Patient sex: M
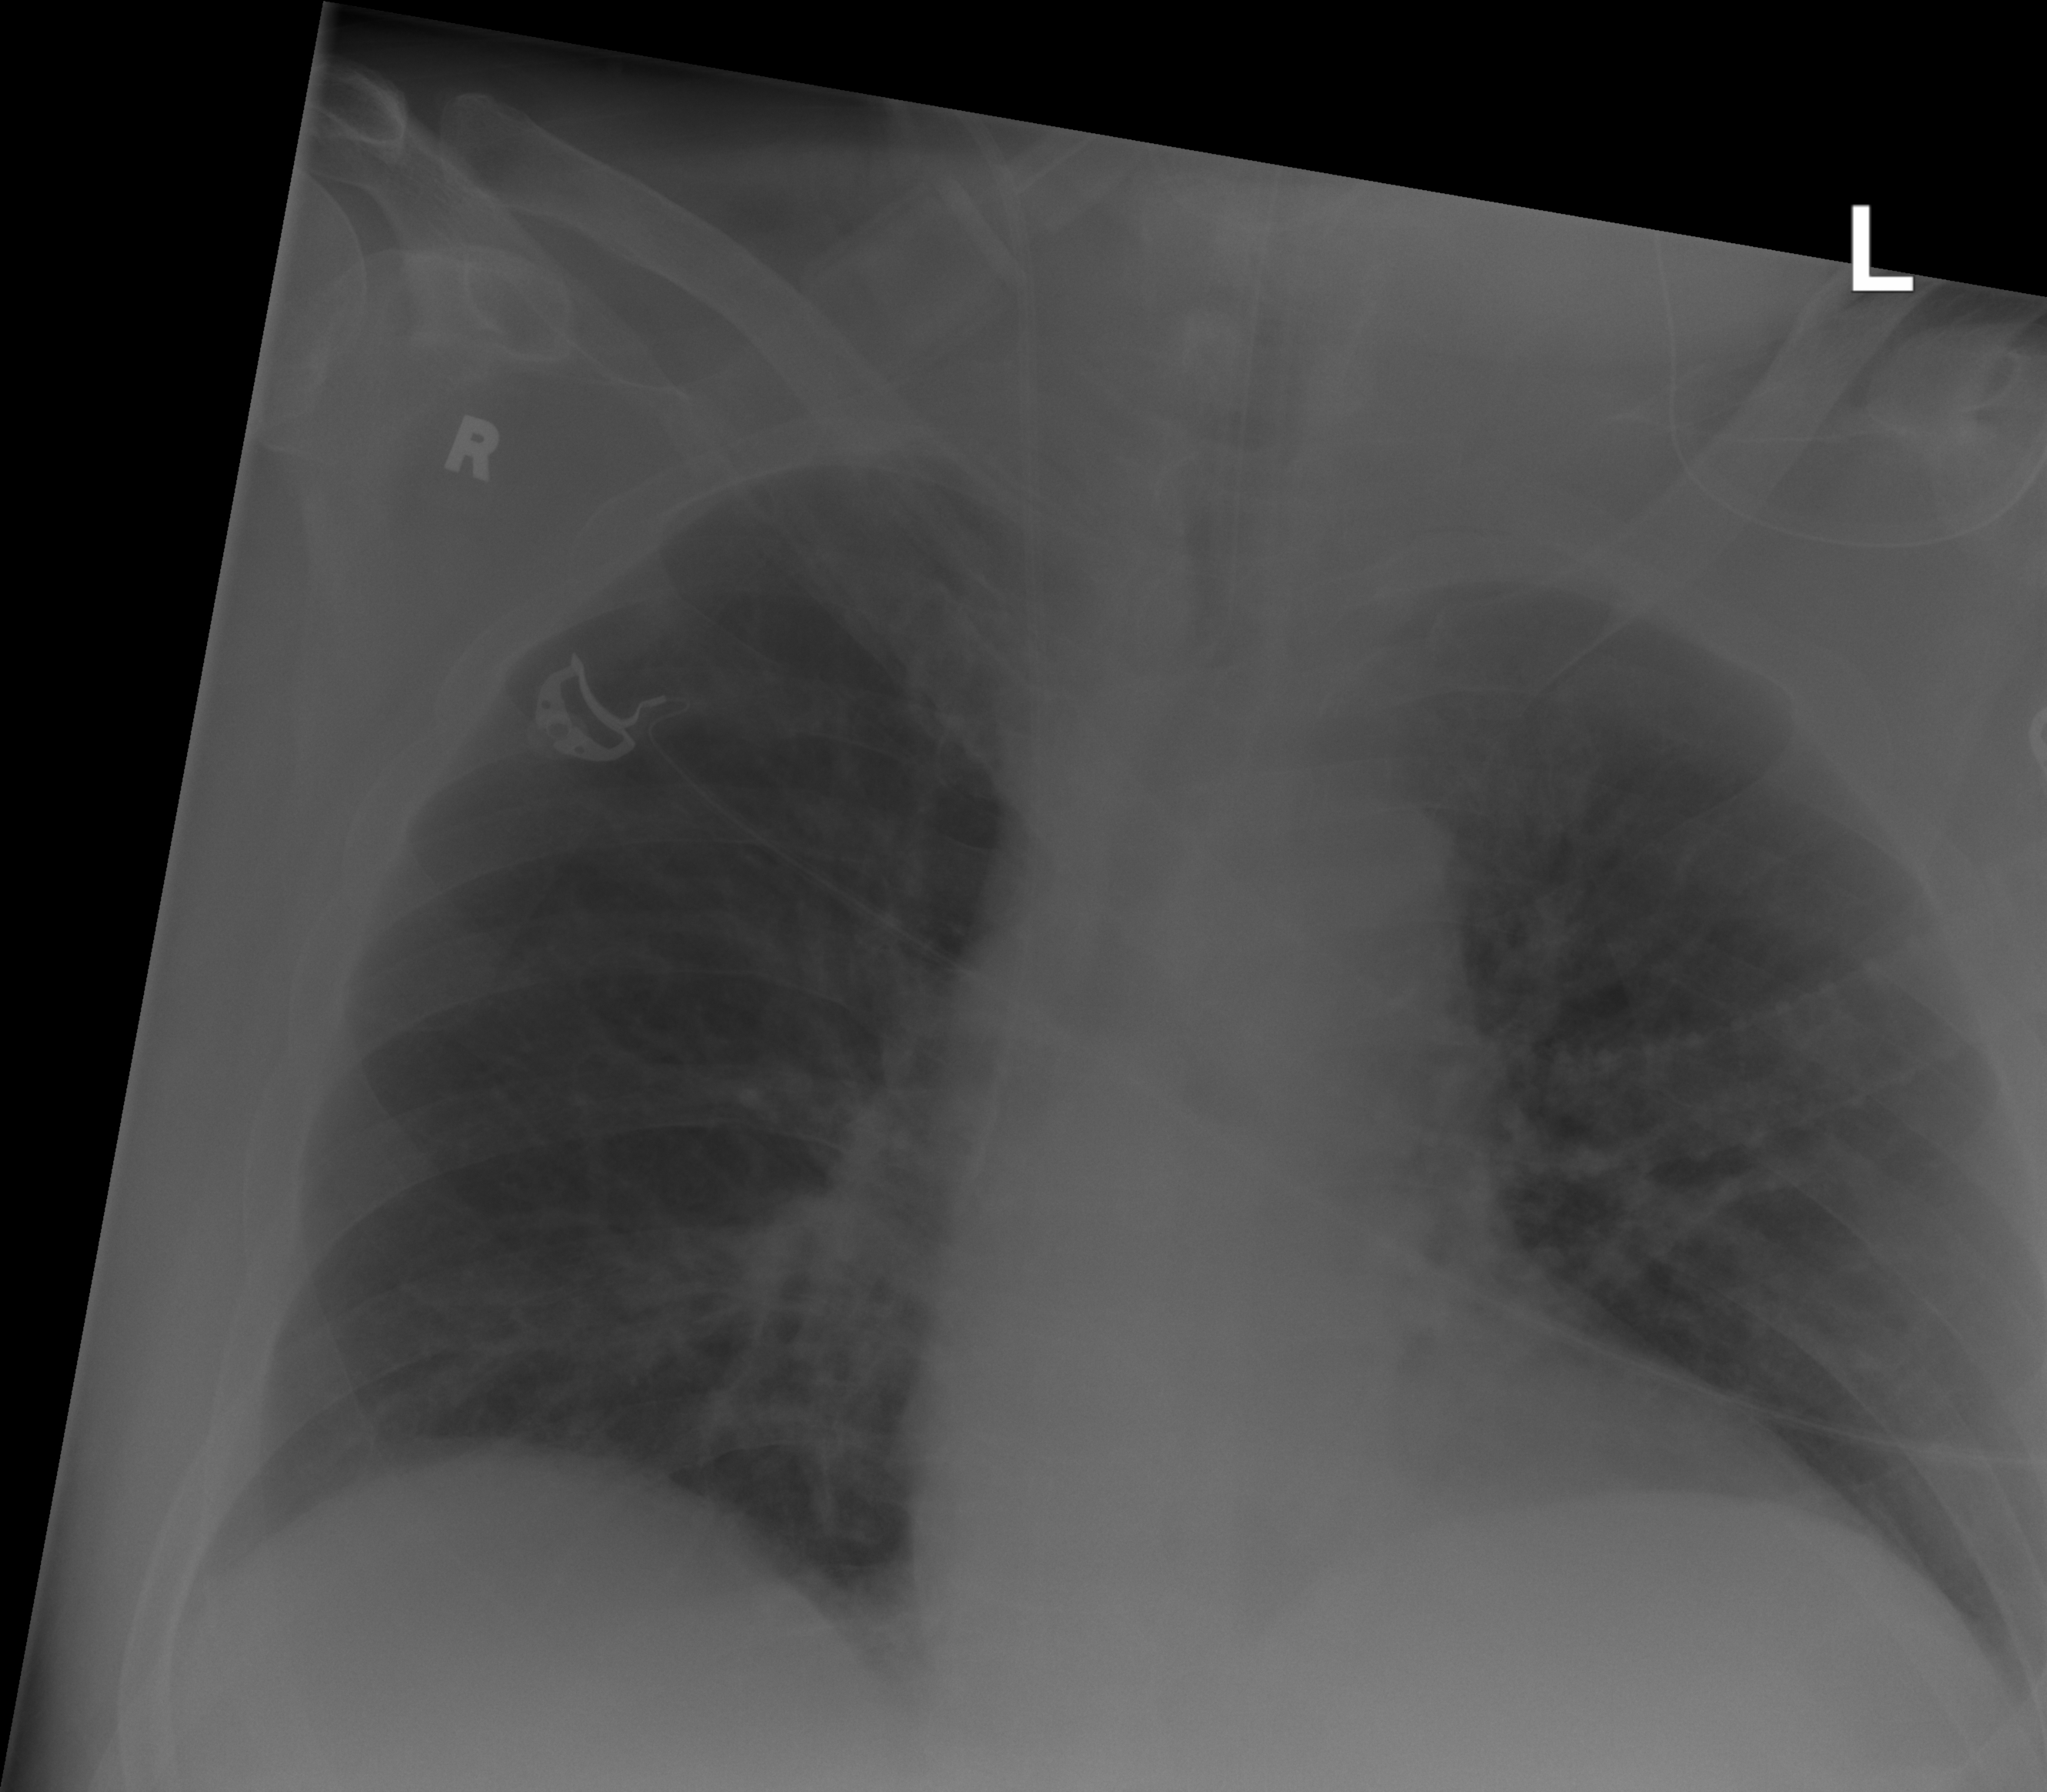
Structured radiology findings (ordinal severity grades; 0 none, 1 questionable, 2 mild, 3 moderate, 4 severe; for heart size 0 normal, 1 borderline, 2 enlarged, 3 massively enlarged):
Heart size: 0
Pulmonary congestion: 0
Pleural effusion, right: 0
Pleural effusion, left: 0
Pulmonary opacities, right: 0
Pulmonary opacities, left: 0
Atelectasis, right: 2
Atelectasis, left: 1